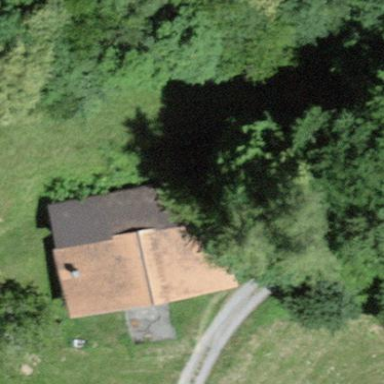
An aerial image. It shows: Cabin.